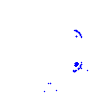
Particle: electron